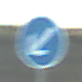
Verkehrszeichen: VorgeschriebeneVorbeifahrtLinks
Umgebung: Outdoor, Nature
Tageszeit: SunriseSunset
Wetter: PartlyCloudy
Licht: Natural
Jahreszeit: NotSpecified
Kontrast: MediumContrast